Interaction volume radius: 5 \u00c5
Interaction volume height: 15 \u00c5
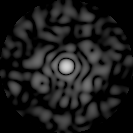
Disorder parameter: 0.7988